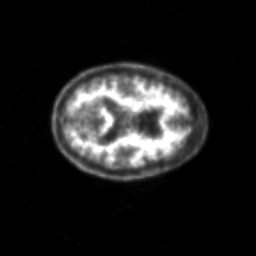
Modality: PET
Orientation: axial
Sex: female
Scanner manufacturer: siemens